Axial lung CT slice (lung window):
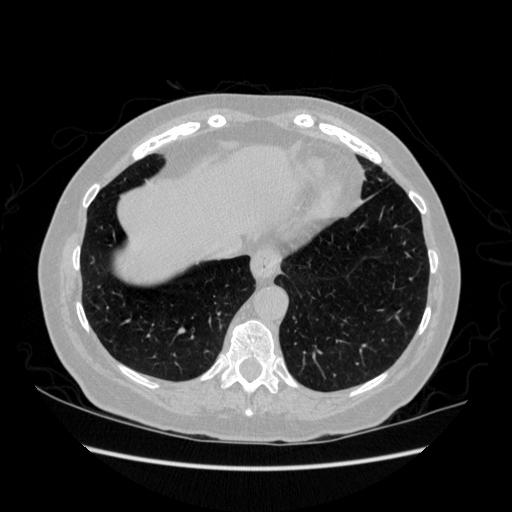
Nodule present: no